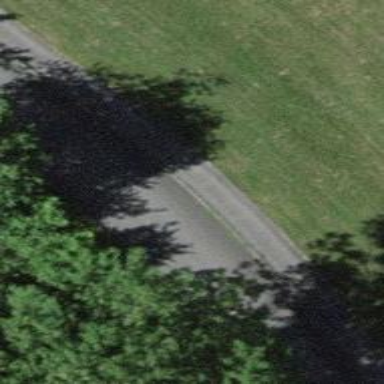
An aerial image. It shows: Sidewalk.